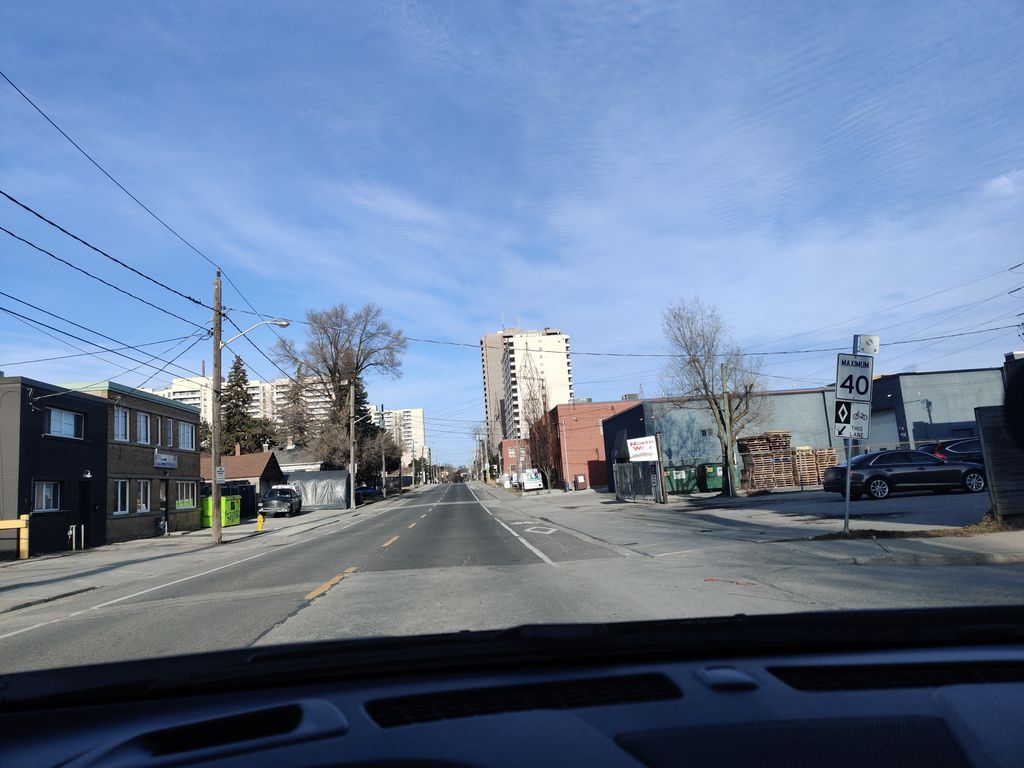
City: toronto